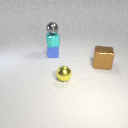
small blue rubber cube below small gray metal sphere